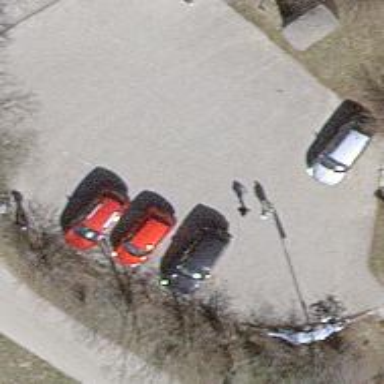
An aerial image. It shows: Parking area with asphalt surface.